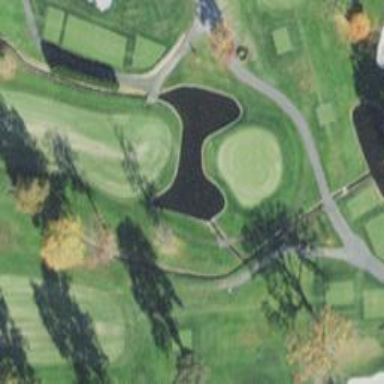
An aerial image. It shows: Service road designated as golf cart path.